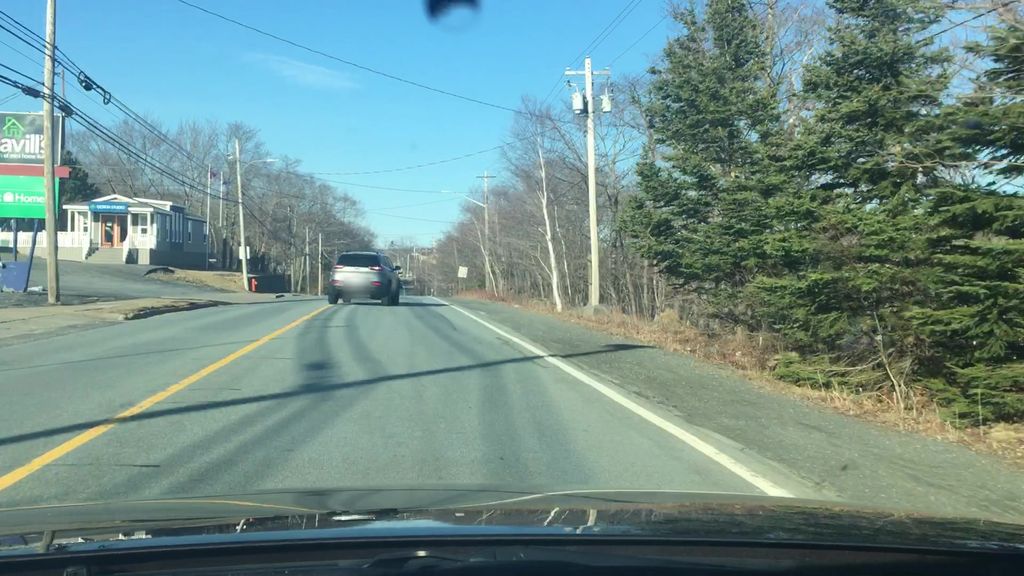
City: halifax